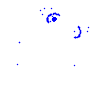
Particle: electron